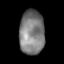
Tissue: lung
Cell type: Epithelial cells
Senescence score: 0.2072
Nuclear area (px): 1086
Mean DAPI intensity: 125.431